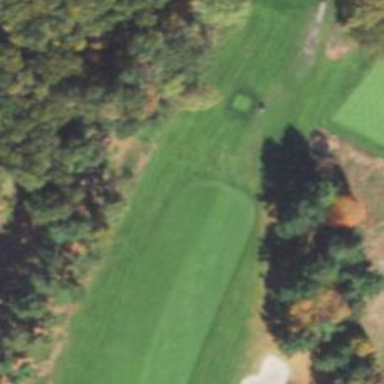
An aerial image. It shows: View of golf hole.